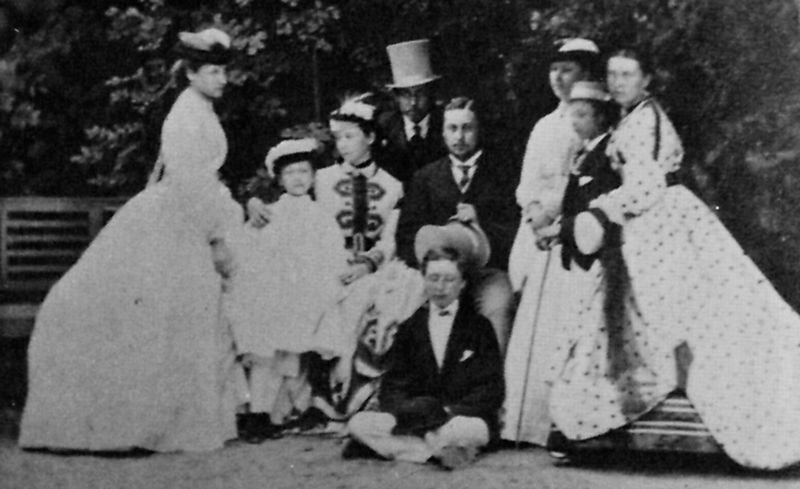
Titel: Britische königliche Familie
Künstler: R. J. Bingham
Institution: (Privatsammlung)
Schlagwörter: baum, blätter, dunkel, gruppe, mann, weiß, bäume, frauen, landschaft, menschen, mädchen, sitzen, damen, frau, hell, hintergrund, hut, hüte, jahrhundertwende, kleid, kleider, männer, schwarz, park, weg, gesellschaft, zylinder, anzug, anzüge, feier, hemd, jung, kappe, stehen, bildnis, gruppenportrait, gruppenporträt, herr, portrait, porträt, büsche, boden, familie, mutter, vater, zilinder, scheitel, kinder, garten, sommer, jungen, schleppen, ausflug, bank, langeweile, krawatte, seitenscheitel, podest, junge, knie, unscharf, foto, fotografie, punkte, schwarz weiss, uniform, tupfen, gruppenbild, photo, biedermeier, ehepaar, hochzeit, bänder, erinnerung, fotographie, aufnahme, großfamilie, erwachsene, gruppenphoto, krinolinen, krawatten, familienphoto, 19. jh, 1870, mdächen, festkich